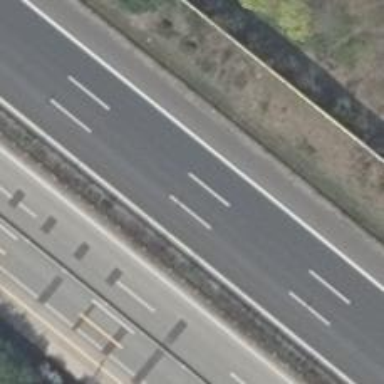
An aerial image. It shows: Asphalt motorway.